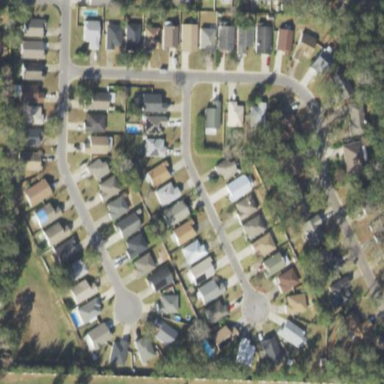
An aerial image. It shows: This residential area consists of single-family homes.